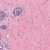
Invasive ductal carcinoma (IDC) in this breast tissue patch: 0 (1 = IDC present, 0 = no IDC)